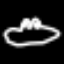
Label: frog